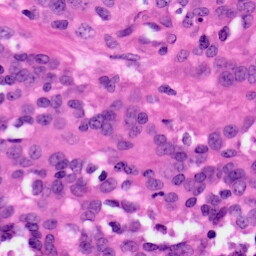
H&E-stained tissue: Ovarian